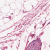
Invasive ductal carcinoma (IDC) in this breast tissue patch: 0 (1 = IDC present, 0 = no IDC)